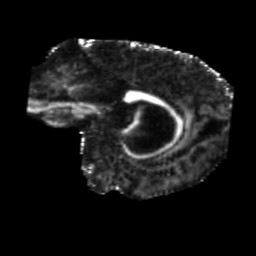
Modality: FA
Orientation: sagittal
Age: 71
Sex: female
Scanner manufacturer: siemens
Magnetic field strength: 3 T
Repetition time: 5.25 s
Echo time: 0.08 s